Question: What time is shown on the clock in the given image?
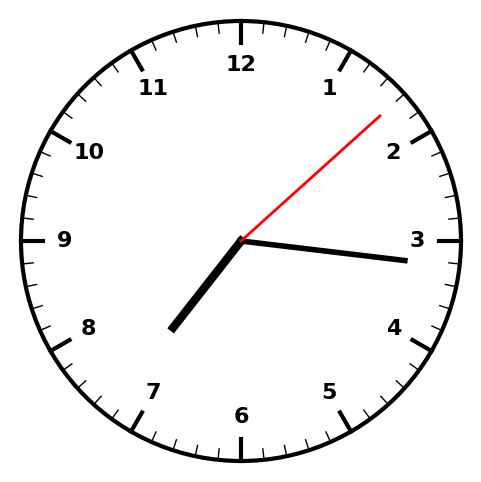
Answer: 07:16:08